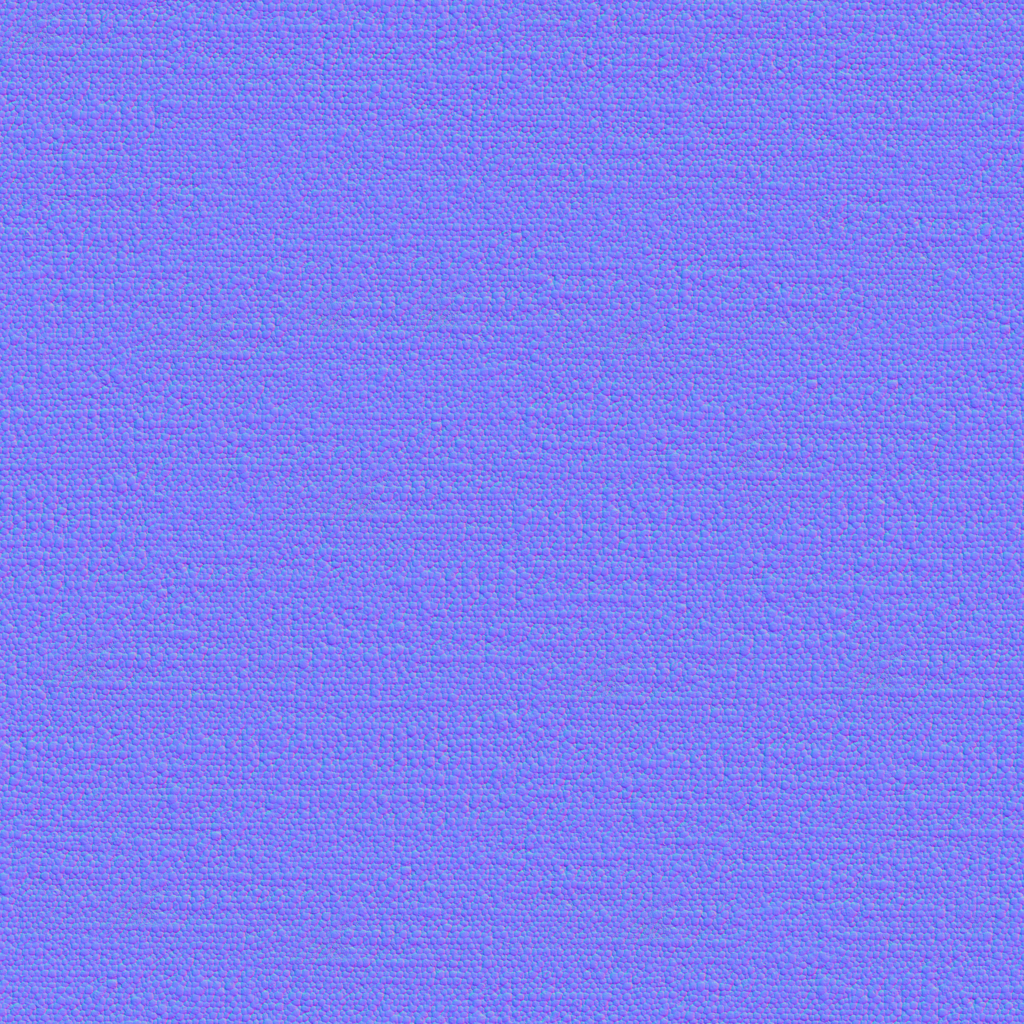
Texture map type: NormalGL